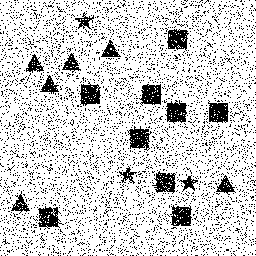
Squares: 9
Triangles: 6
Stars: 3
Total shapes: 18